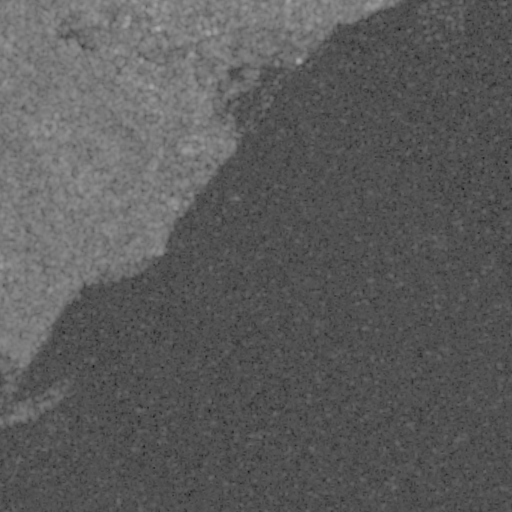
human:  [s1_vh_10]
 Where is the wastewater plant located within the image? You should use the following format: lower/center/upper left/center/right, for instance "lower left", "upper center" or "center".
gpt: The wastewater plant is located in the upper left of the image.
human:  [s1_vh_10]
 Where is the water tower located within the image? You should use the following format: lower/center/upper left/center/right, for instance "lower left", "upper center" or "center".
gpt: The water tower is located in the center left of the image.
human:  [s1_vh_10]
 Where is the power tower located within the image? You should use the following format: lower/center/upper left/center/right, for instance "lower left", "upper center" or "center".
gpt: There is no power tower in the image.

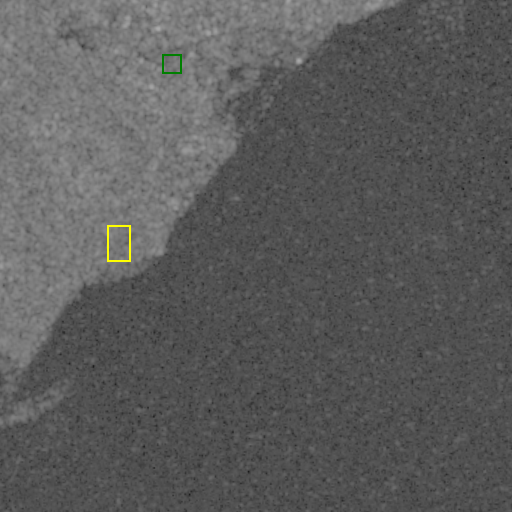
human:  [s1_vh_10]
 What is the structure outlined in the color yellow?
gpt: The structure outlined in yellow is a parking lot.
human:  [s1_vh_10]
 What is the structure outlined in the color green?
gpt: The structure outlined in green is a wastewater plant.
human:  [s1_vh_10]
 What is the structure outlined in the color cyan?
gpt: There is no cyan outline.